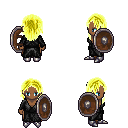
a pixel art fantasy rpg character, female body template, human, dark skin, gray robe, robe skirt, gold long hairstyle, metal boots, shield, four views (front, back, left, right), 2x2 character sprite sheet, small pixel art, hard edges, no anti-aliasing